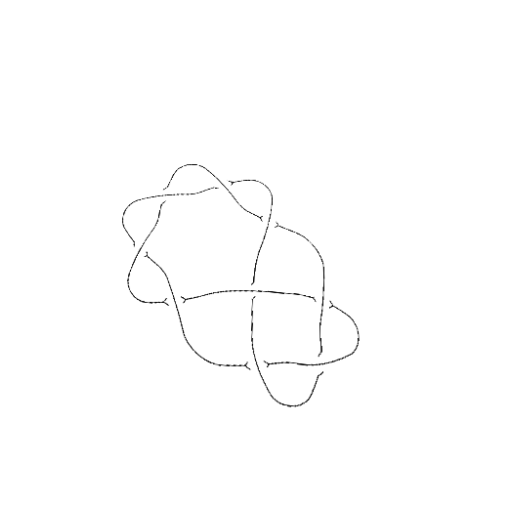
Crossing number: 9